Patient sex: F
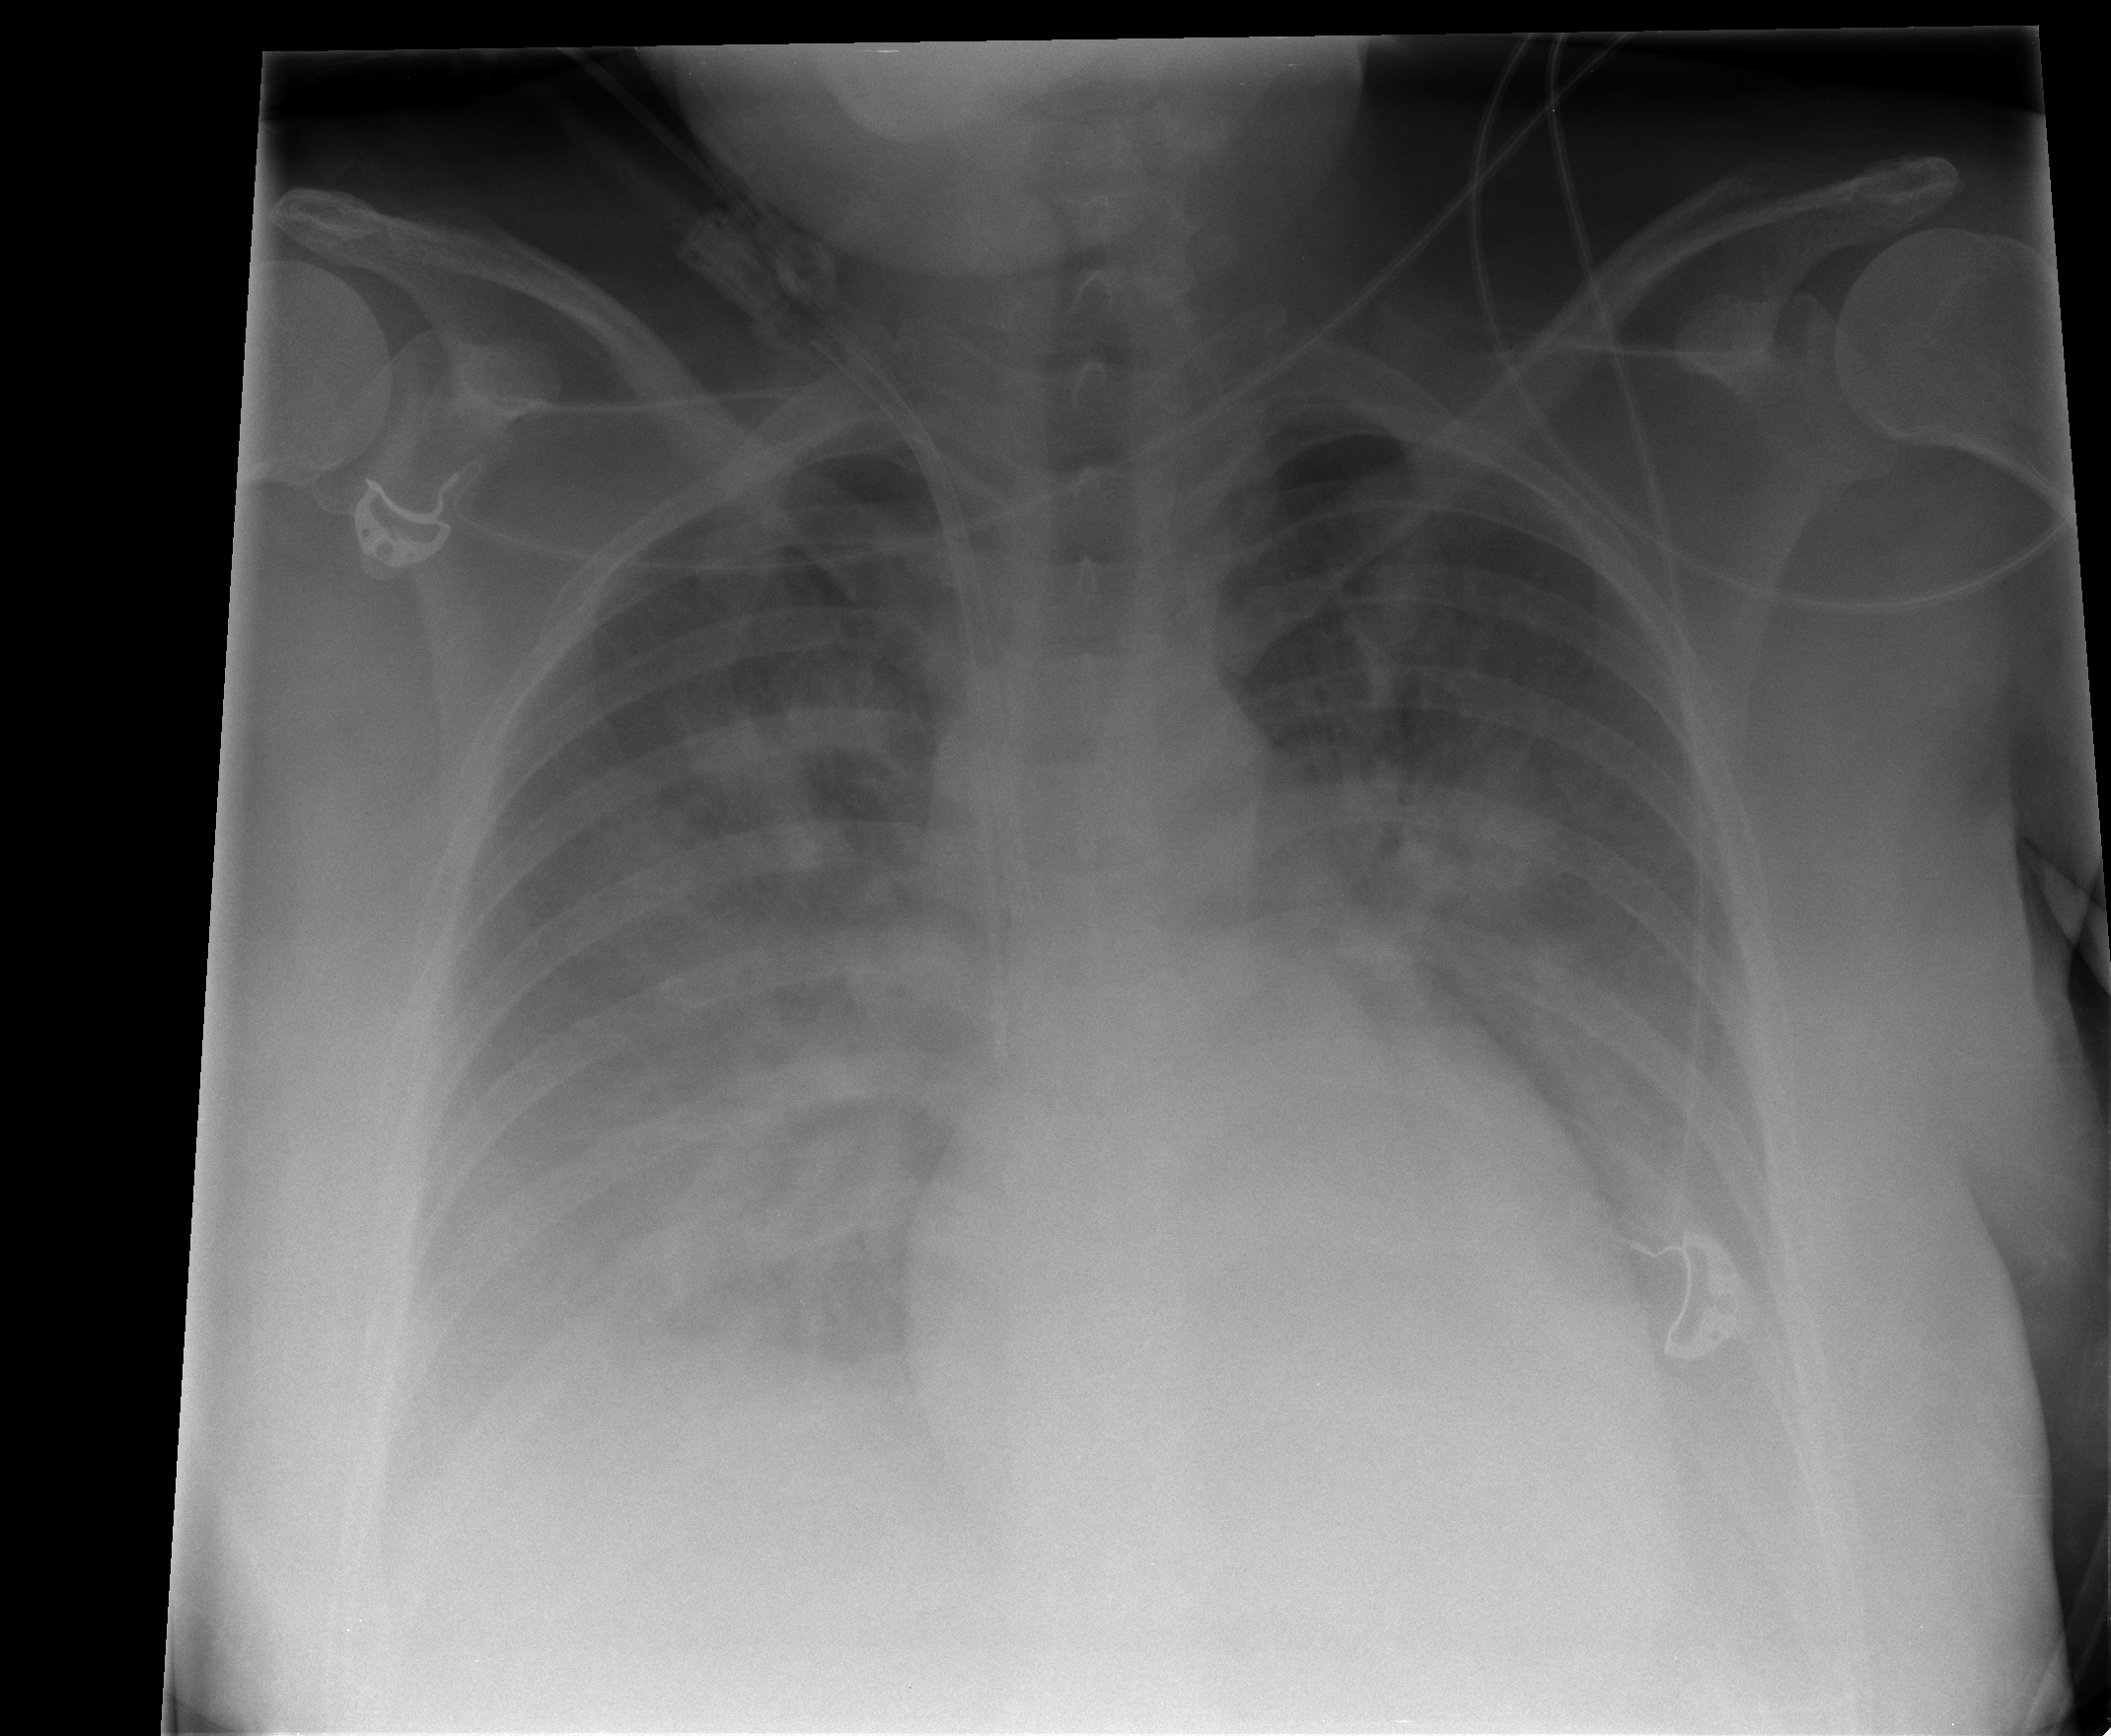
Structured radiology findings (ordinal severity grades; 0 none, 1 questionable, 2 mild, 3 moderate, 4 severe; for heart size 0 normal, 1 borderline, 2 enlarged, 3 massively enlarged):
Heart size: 0
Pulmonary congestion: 2
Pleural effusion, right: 2
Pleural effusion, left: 2
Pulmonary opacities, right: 3
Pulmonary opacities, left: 2
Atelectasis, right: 3
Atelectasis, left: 3